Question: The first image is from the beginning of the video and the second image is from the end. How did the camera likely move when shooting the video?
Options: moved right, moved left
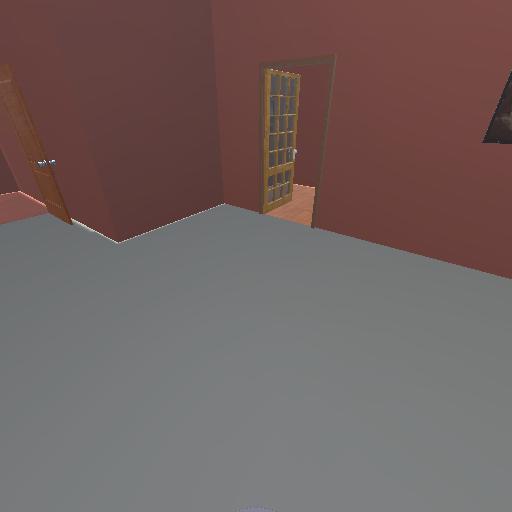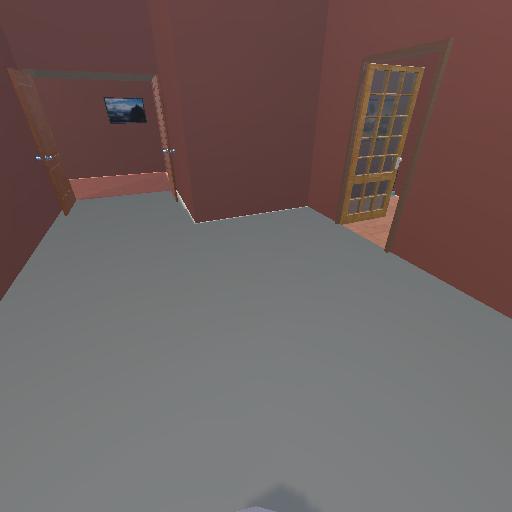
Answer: moved right